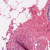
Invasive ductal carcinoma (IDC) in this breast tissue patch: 0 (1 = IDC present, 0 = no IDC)